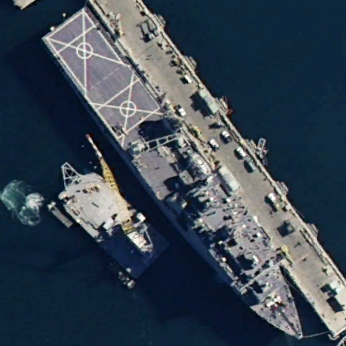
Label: combat